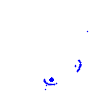
Particle: electron